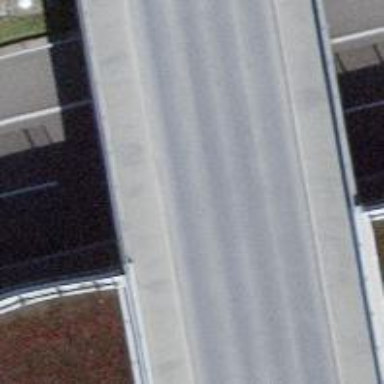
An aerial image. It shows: Sidewalk on bridge.